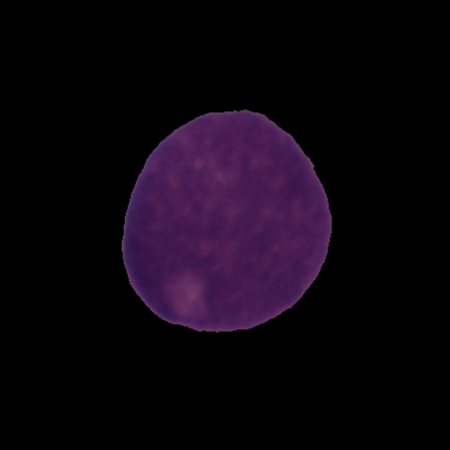
Label: cancer